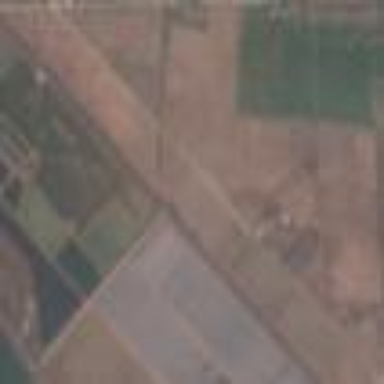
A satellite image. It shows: Plant nursery area.